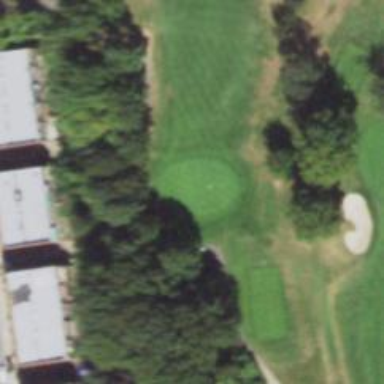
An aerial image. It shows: Path for both road and golf.